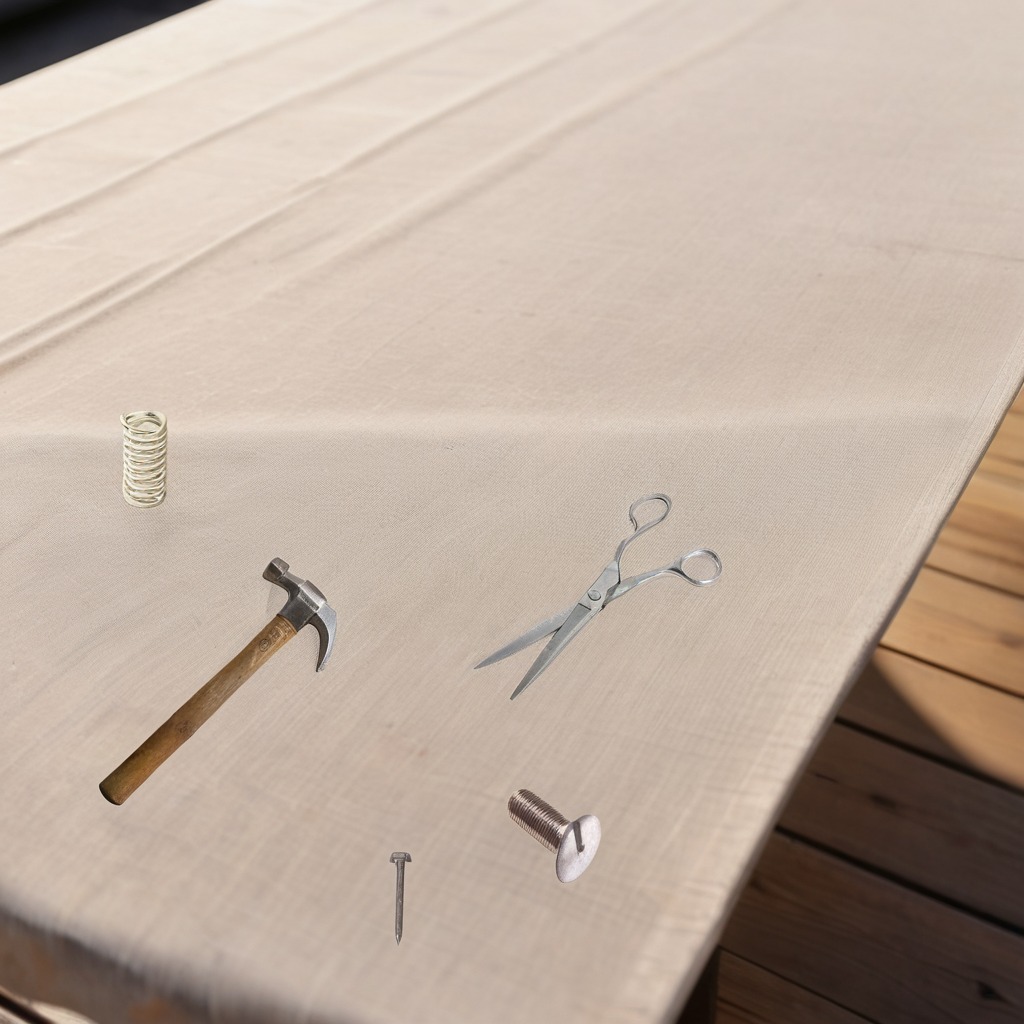
A metal machine screw, an iron nail, a hammer, a coiled metal spring, and a pair of scissors are lying on a clean wooden table.